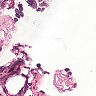
Metastatic tissue present: no